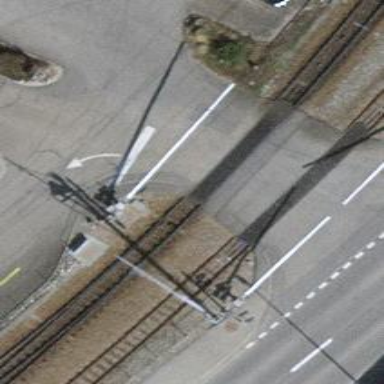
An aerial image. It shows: Level railway crossing with lights and barriers.